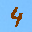
Label: 4